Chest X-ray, AP view. Patient: 24 years old, sex M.
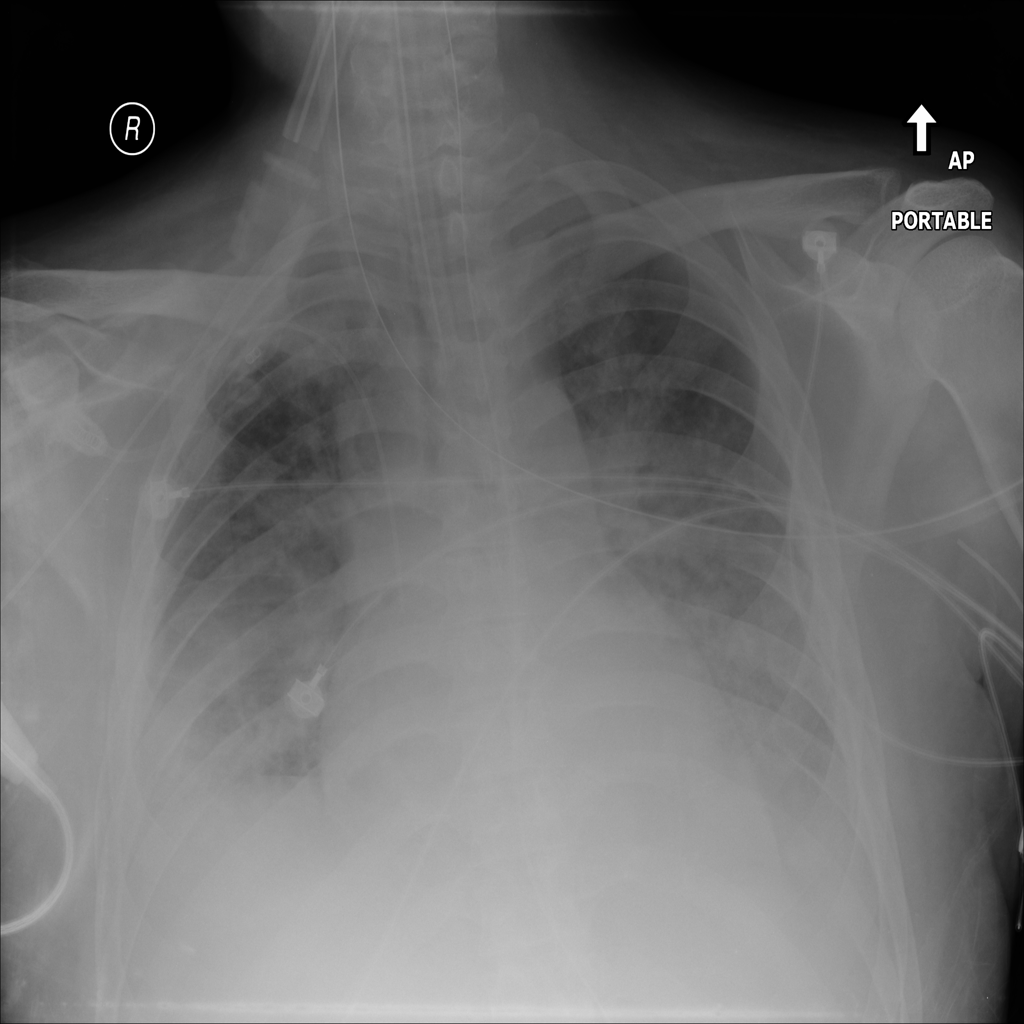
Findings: Effusion